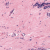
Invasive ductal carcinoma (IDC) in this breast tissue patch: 0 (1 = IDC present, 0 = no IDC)